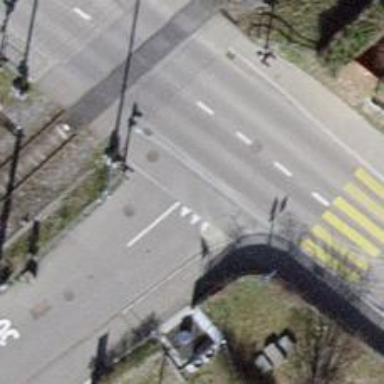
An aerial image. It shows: Unmarked crossing on the road.